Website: walmart
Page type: address-validator
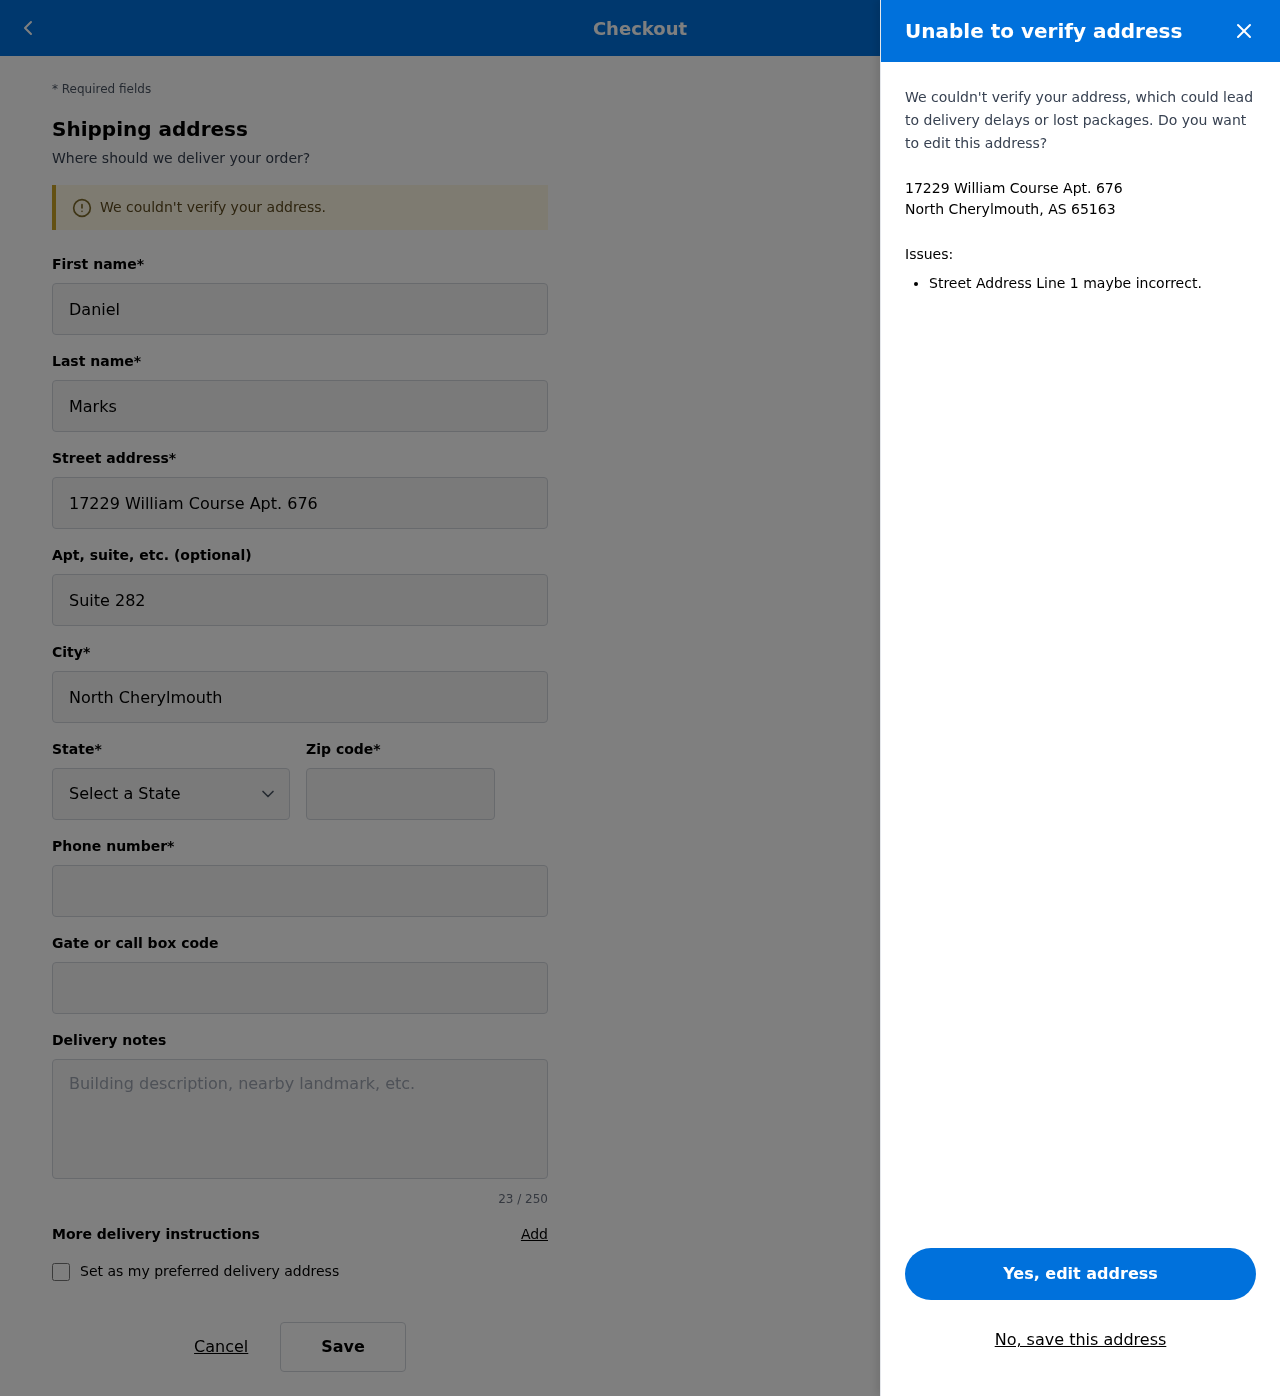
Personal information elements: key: PII_CITY_STATE_ZIP
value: North Cherylmouth, AS 65163
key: PII_DELIVERY_INSTRUCTIONS
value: Do not leave if raining
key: PII_STATE_ABBR
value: AS
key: PII_STREET
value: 17229 William Course Apt. 676
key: PII_FIRSTNAME
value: Daniel
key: PII_LASTNAME
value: Marks
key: PII_STREET2
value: Suite 282
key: PII_CITY
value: North Cherylmouth
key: PII_POSTCODE
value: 65163
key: PII_PHONE
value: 8747474746
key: PII_SECURITY_CODE
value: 42694